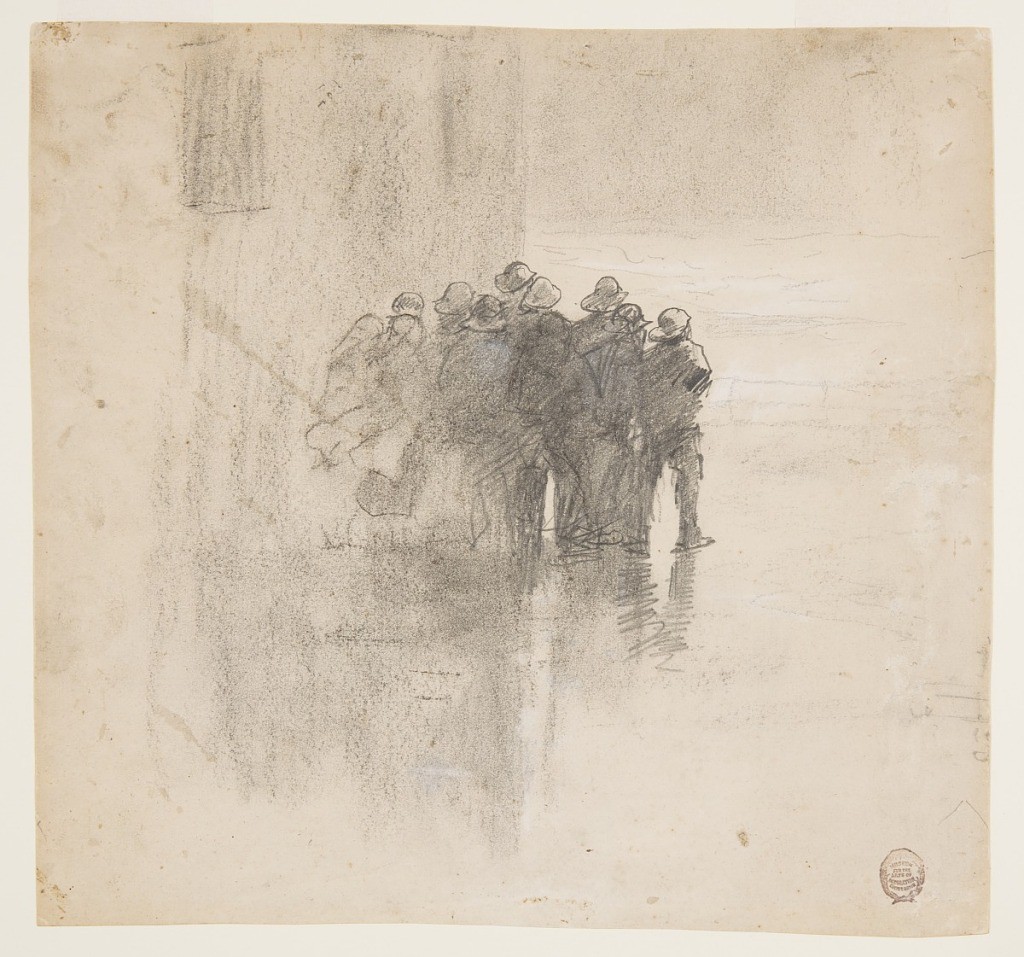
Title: Fishermen in Oilskins, Cullercoats, England
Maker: Winslow Homer, American, 1836–1910
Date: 1881
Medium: Graphite, charcoal, white chalk on heavy beige wove paper
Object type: Drawing
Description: View of a group of men in oilskins, at center middleground, standing on wet ground against wall of Tynemouth volunteer life brigade house and looking out to rough sea; faint indication of railing and sea beyond, at left.